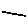
Label: line